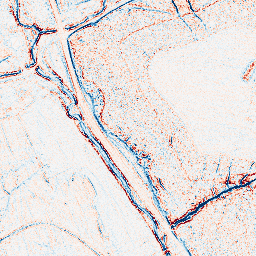
Category: edge_preserving
Decomposition family: bilateral
Decomposition parameters: d: 5
sigma_color: 100
sigma_space: 150
Upsampling method: bicubic
Upsampling parameters: scale: 4
Upsampling scale: 4